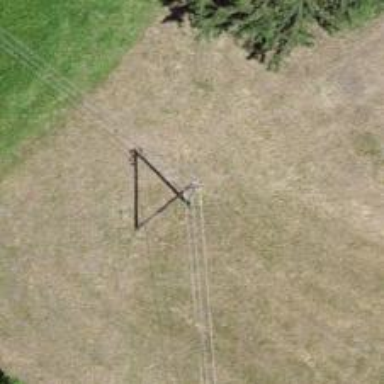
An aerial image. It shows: Minor power line.